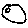
Label: moon